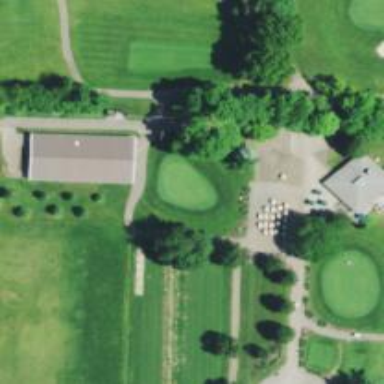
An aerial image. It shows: Pathway for golfing.